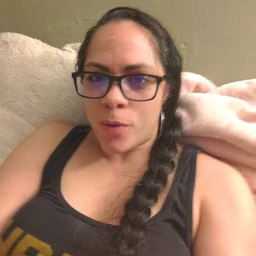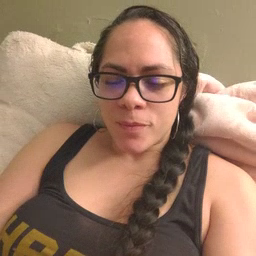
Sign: arm